Question: I am not doing anything in code - I just created an eclipse connection and can't seem to be able to ping it. The connection properties :

The jar is where I say it is ($GLASSFISH_HOME\domains\domain1\lib\ext) but I am getting :
'''
java.lang.ClassNotFoundException: com.mysql.jdbc.Driver
at java.net.URLClassLoader$1.run(URLClassLoader.java:366)
at java.net.URLClassLoader$1.run(URLClassLoader.java:355)
at java.security.AccessController.doPrivileged(Native Method)
at java.net.URLClassLoader.findClass(URLClassLoader.java:354)
at java.lang.ClassLoader.loadClass(ClassLoader.java:424)
at java.net.FactoryURLClassLoader.loadClass(URLClassLoader.java:789)
at java.lang.ClassLoader.loadClass(ClassLoader.java:357)
at org.eclipse.datatools.connectivity.drivers.jdbc.JDBCConnection.createConnection(JDBCConnection.java:297)
at org.eclipse.datatools.connectivity.DriverConnectionBase.internalCreateConnection(DriverConnectionBase.java:105)
at org.eclipse.datatools.connectivity.DriverConnectionBase.open(DriverConnectionBase.java:54)
at org.eclipse.datatools.connectivity.drivers.jdbc.JDBCConnection.open(JDBCConnection.java:81)
at org.eclipse.datatools.enablement.internal.mysql.connection.JDBCMySQLConnectionFactory.createConnection(JDBCMySQLConnectionFactory.java:28)
at org.eclipse.datatools.connectivity.internal.ConnectionFactoryProvider.createConnection(ConnectionFactoryProvider.java:83)
at org.eclipse.datatools.connectivity.internal.ConnectionProfile.createConnection(ConnectionProfile.java:359)
at org.eclipse.datatools.connectivity.ui.PingJob.createTestConnection(PingJob.java:76)
at org.eclipse.datatools.connectivity.ui.PingJob.run(PingJob.java:59)
at org.eclipse.core.internal.jobs.Worker.run(Worker.java:53)
'''
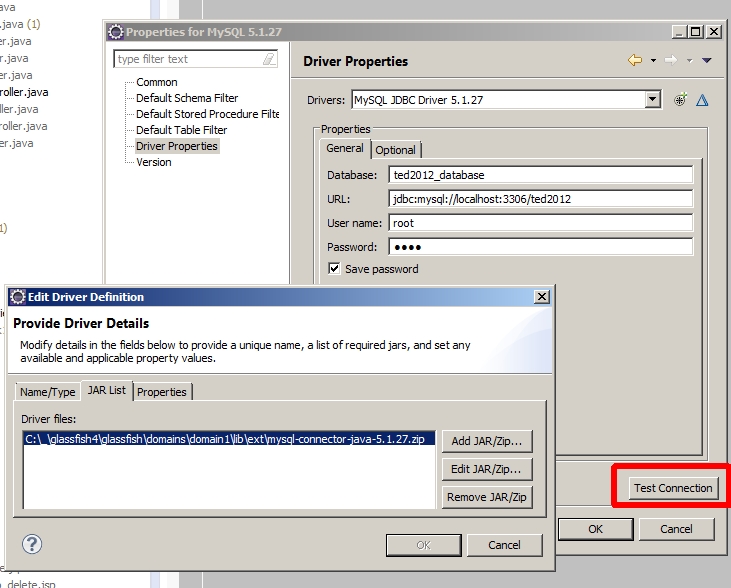
Answer: That zip is very likely the distribution zip of MySQL Connector/J, inside of that zip is the 'mysql-connector-java-5.1.27-bin.jar' library with the driver. So you need to unzip it first and then add that 'jar'-library instead of the zip.